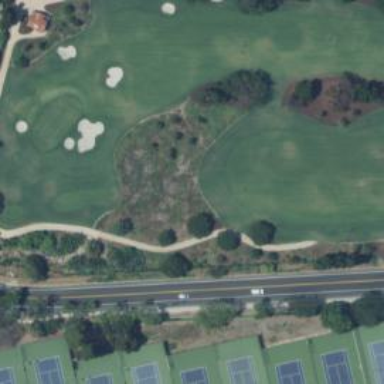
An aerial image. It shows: Footway that doubles as golf path.